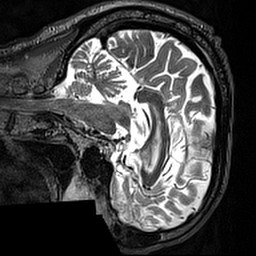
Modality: T2w
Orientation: sagittal
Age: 70
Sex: male
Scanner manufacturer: siemens
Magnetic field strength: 3 T
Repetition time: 3.2 s
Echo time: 0.567 s